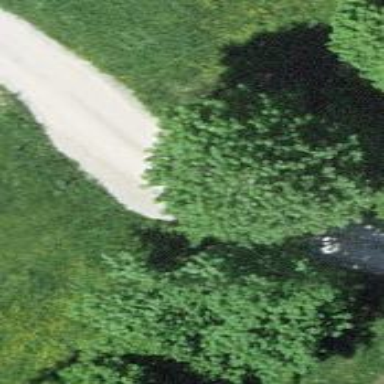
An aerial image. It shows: Culvert tunnel.